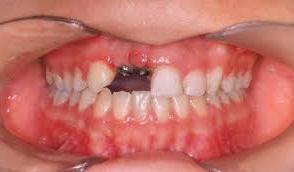
Condition: hypodontia